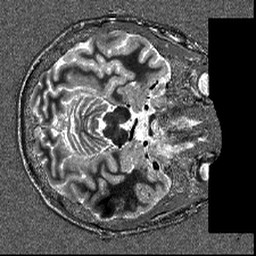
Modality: T1map
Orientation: axial
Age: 22
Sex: female